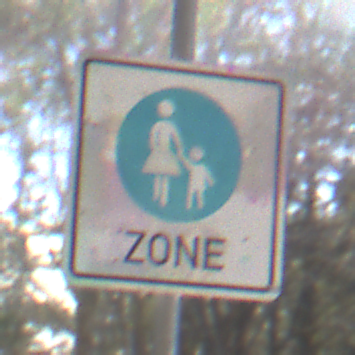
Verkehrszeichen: BeginnFussgaengerzone
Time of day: MorningAfternoon
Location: Outdoor (Nature)
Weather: Clear
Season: Winter
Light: Natural